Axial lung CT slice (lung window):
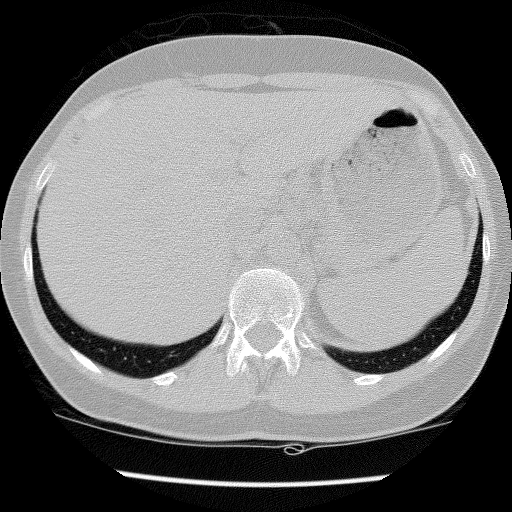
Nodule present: no